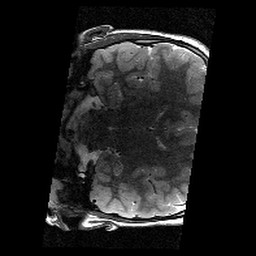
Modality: T2w
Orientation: coronal
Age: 12
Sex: male
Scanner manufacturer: siemens
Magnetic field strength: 3 T
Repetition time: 9.23 s
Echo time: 0.067 s